Interaction volume radius: 10 \u00c5
Interaction volume height: 25 \u00c5
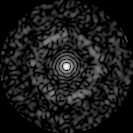
Disorder parameter: 0.835